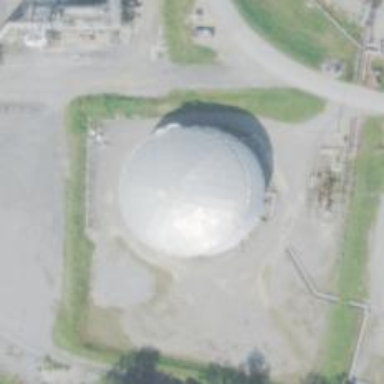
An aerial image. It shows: Storage tank that is man-made.